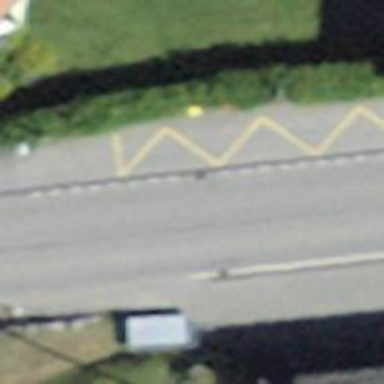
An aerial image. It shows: Bus stop with platform for public transport.